Question: I got a weird error (i use ), the header and jquery tabs is shown two times :

This is my 'header_v', the place for the jquery tabs :
'''
<script>
$(function() {
$( "#datepicker" ).datepicker();
});
$(function() {
$( "#tabs" ).tabs();
});
</script>
<div id="header"><h1>HEADER</h1></div>
<div id="tabs">
<ul>
<li><a href="umat">Daftar Umat</a></li>
<li><a href="#">Daftar Pengurus</a></li>
<li><a href="absensi">Absensi</a></li>
</ul>
</div>
'''
This is 'umat_v', the view that will loaded when the first tab is clicked :
'''
<body>
<div id="form_search">
<?php echo form_open('backend/index') ?>
<p>
Kelas :
<?php echo form_dropdown('ddl_kelas1', $list_kelas, 'id="ddl_kelas1"');?> -
<?php echo form_dropdown('ddl_kelas2', $list_kelas, 'id="ddl_kelas2"');?>
</p>
<p>
Nama : <?php echo form_input('txt_nama');?>
Alamat : <?php echo form_input('txt_alamat');?>
Tanggal Lahir : <input type="text" id="datepicker" />
</p>
<?php echo form_submit('btn_search', 'Search');?>
<?php echo form_close(); ?>
</div>
<div>
<?php echo $table ?>
<?php echo $pagination ?>
</div>
</body>
'''
And this is the 'controller' i used to load those views :
'''
public function umat() {
$this->load->view('template/header_v');
//check authorization
if(!isset($_SESSION['username']))
redirect('backend');
//pagination
$config['base_url'] = site_url('/backend/umat/');
$config['total_rows'] = $this->backend_m->count_umat();
$config['per_page'] = 10;
$config['uri_segment'] = 3;
$config['full_tag_open'] = '<div id="pagination">';
$config['full_tag_close'] = '</div>';
$this->pagination->initialize($config);
$data['pagination'] = $this->pagination->create_links();
//table
$data_umat = $this->backend_m->get_umat();
$this->table->set_heading(
'No',
'Nama',
'Kelas',
'Alamat',
'Sekolah',
'Nomor Telepon',
'Keterangan'
);
$no = 1;
foreach($data_umat as $list_temp)
{
$this->table->add_row(
$no++,
$list_temp->nama,
$list_temp->kelas,
$list_temp->alamat,
$list_temp->sekolah,
$list_temp->no_tlpn,
$list_temp->keterangan
);
}
$data_kelas = $this->backend_m->get_kelas();
$data['list_kelas'][0] = 'Pilih Kelas';
foreach($data_kelas as $row)
{
$data['list_kelas'][$row->kelas_id] = $row->kelas;
}
$data['table'] = $this->table->generate();
$this->load->view('backend/umat_v', $data);
}
'''
Why my header/'header_v' always loaded 2 times? Thanks :D
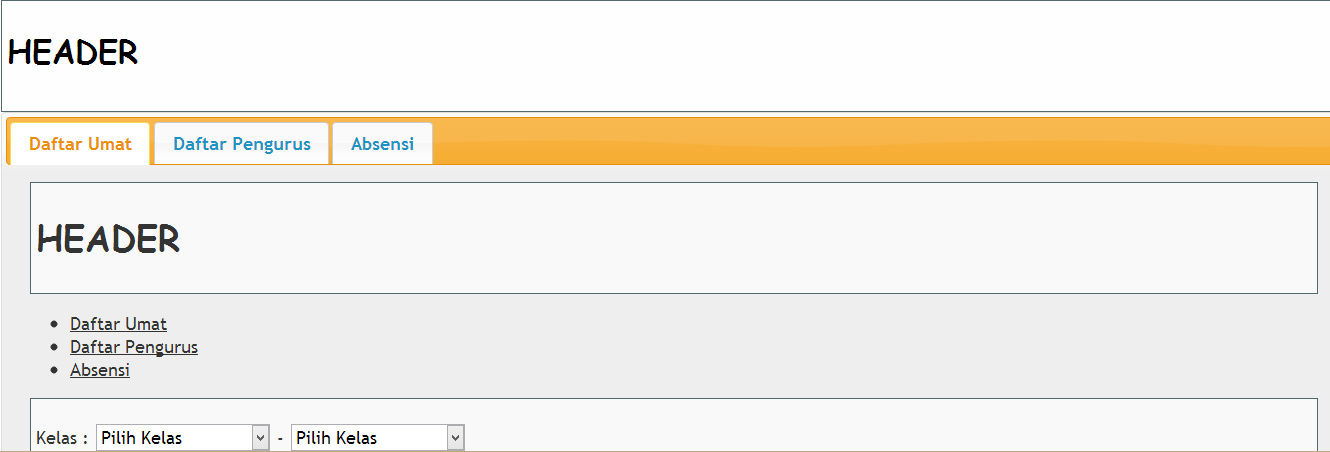
Answer: In your controller you have this line right at the beginning of your function:
'''
$this->load->view('template/header_v');
'''
So as far as I can see, you are loading the template again, including the header and (as you can probably see in your screenshot) the list items, too.
Therefore I think you need to specify another template to be used.
---
To have more room for the ongoing discussion in the comments, here an edit:
You need two different controllers, one for the page and one for each tab. In the main controller you display your header with
'''
$this->load->view('template/header_v');
'''
But in each tab you must not include the header anymore! Since you included hrefs in the list items, jQuery Tabs will load the content via AJAX.